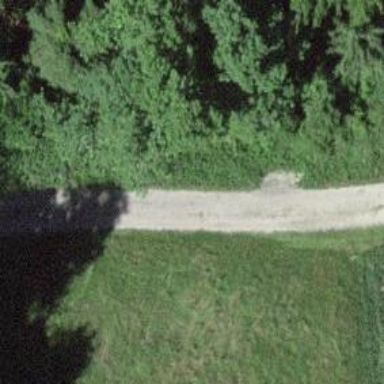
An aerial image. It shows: Gravel track with grade3 tracktype used for agricultural vehicles.